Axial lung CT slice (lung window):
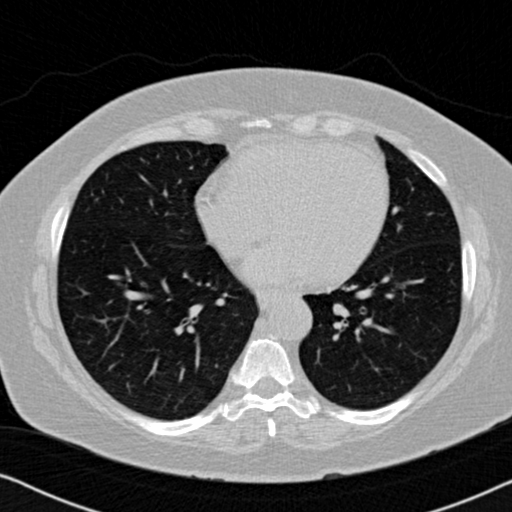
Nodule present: no